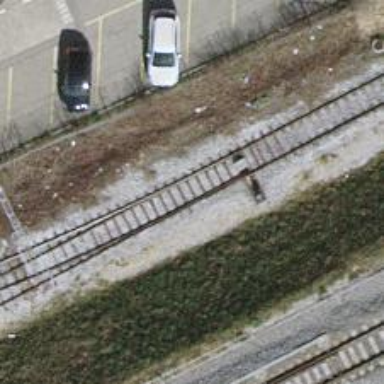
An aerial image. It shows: Railway switch.